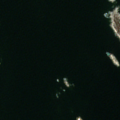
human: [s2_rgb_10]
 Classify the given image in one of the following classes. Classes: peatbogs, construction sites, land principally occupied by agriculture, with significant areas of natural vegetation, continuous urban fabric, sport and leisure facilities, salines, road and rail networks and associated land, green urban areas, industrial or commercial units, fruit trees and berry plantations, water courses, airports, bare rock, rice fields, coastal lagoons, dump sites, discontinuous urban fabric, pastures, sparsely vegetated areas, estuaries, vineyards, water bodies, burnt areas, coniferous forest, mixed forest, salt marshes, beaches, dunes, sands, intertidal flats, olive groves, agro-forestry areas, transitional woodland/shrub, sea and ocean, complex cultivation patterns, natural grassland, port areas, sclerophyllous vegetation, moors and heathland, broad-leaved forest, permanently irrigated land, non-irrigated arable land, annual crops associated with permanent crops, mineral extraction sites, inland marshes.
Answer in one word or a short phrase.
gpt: sea and ocean